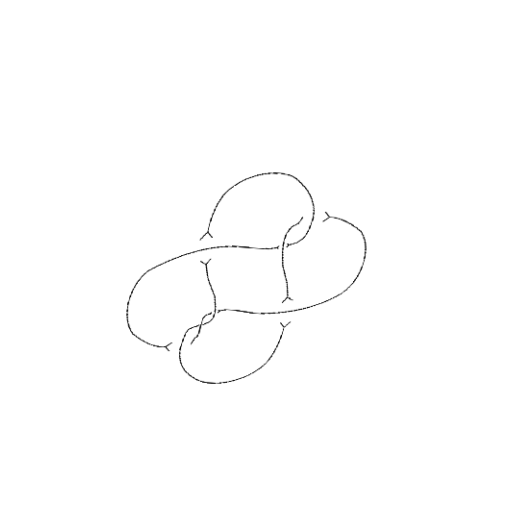
Crossing number: 7